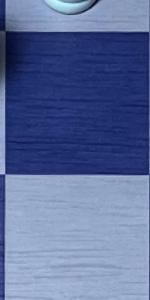
Label: Empty